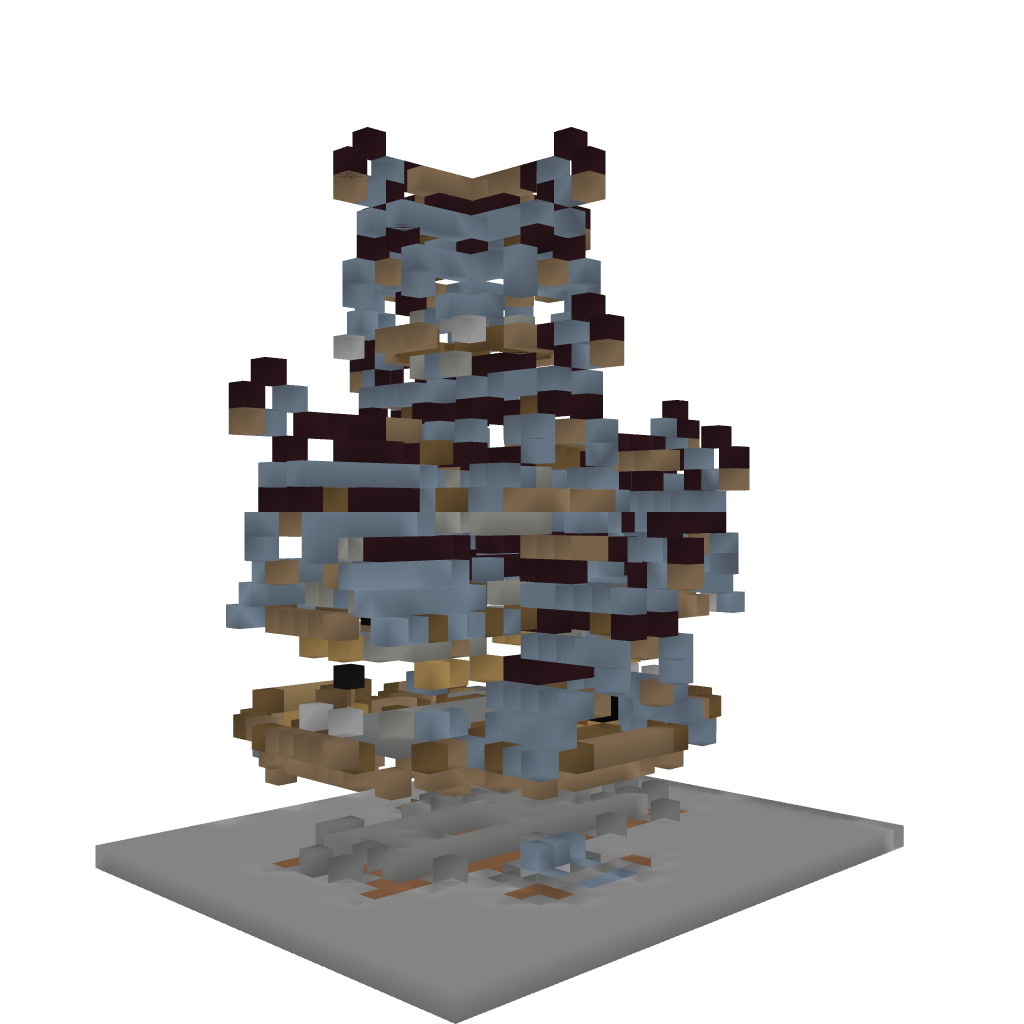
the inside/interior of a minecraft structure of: middle class Nordic house